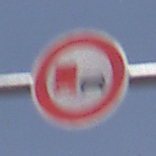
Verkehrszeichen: UeberholverbotKraftfahrzeuge
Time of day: Midday
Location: Outdoor (Nature)
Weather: PartlyCloudy
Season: NotSpecified
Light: Natural